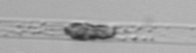
Label: Dactyliosolen_blavyanus